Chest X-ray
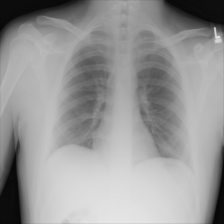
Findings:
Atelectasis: negative
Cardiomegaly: negative
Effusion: negative
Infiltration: negative
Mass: negative
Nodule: negative
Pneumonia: negative
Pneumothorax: negative
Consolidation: negative
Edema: negative
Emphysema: negative
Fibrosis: negative
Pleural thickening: negative
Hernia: negative